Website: lowes
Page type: review-order
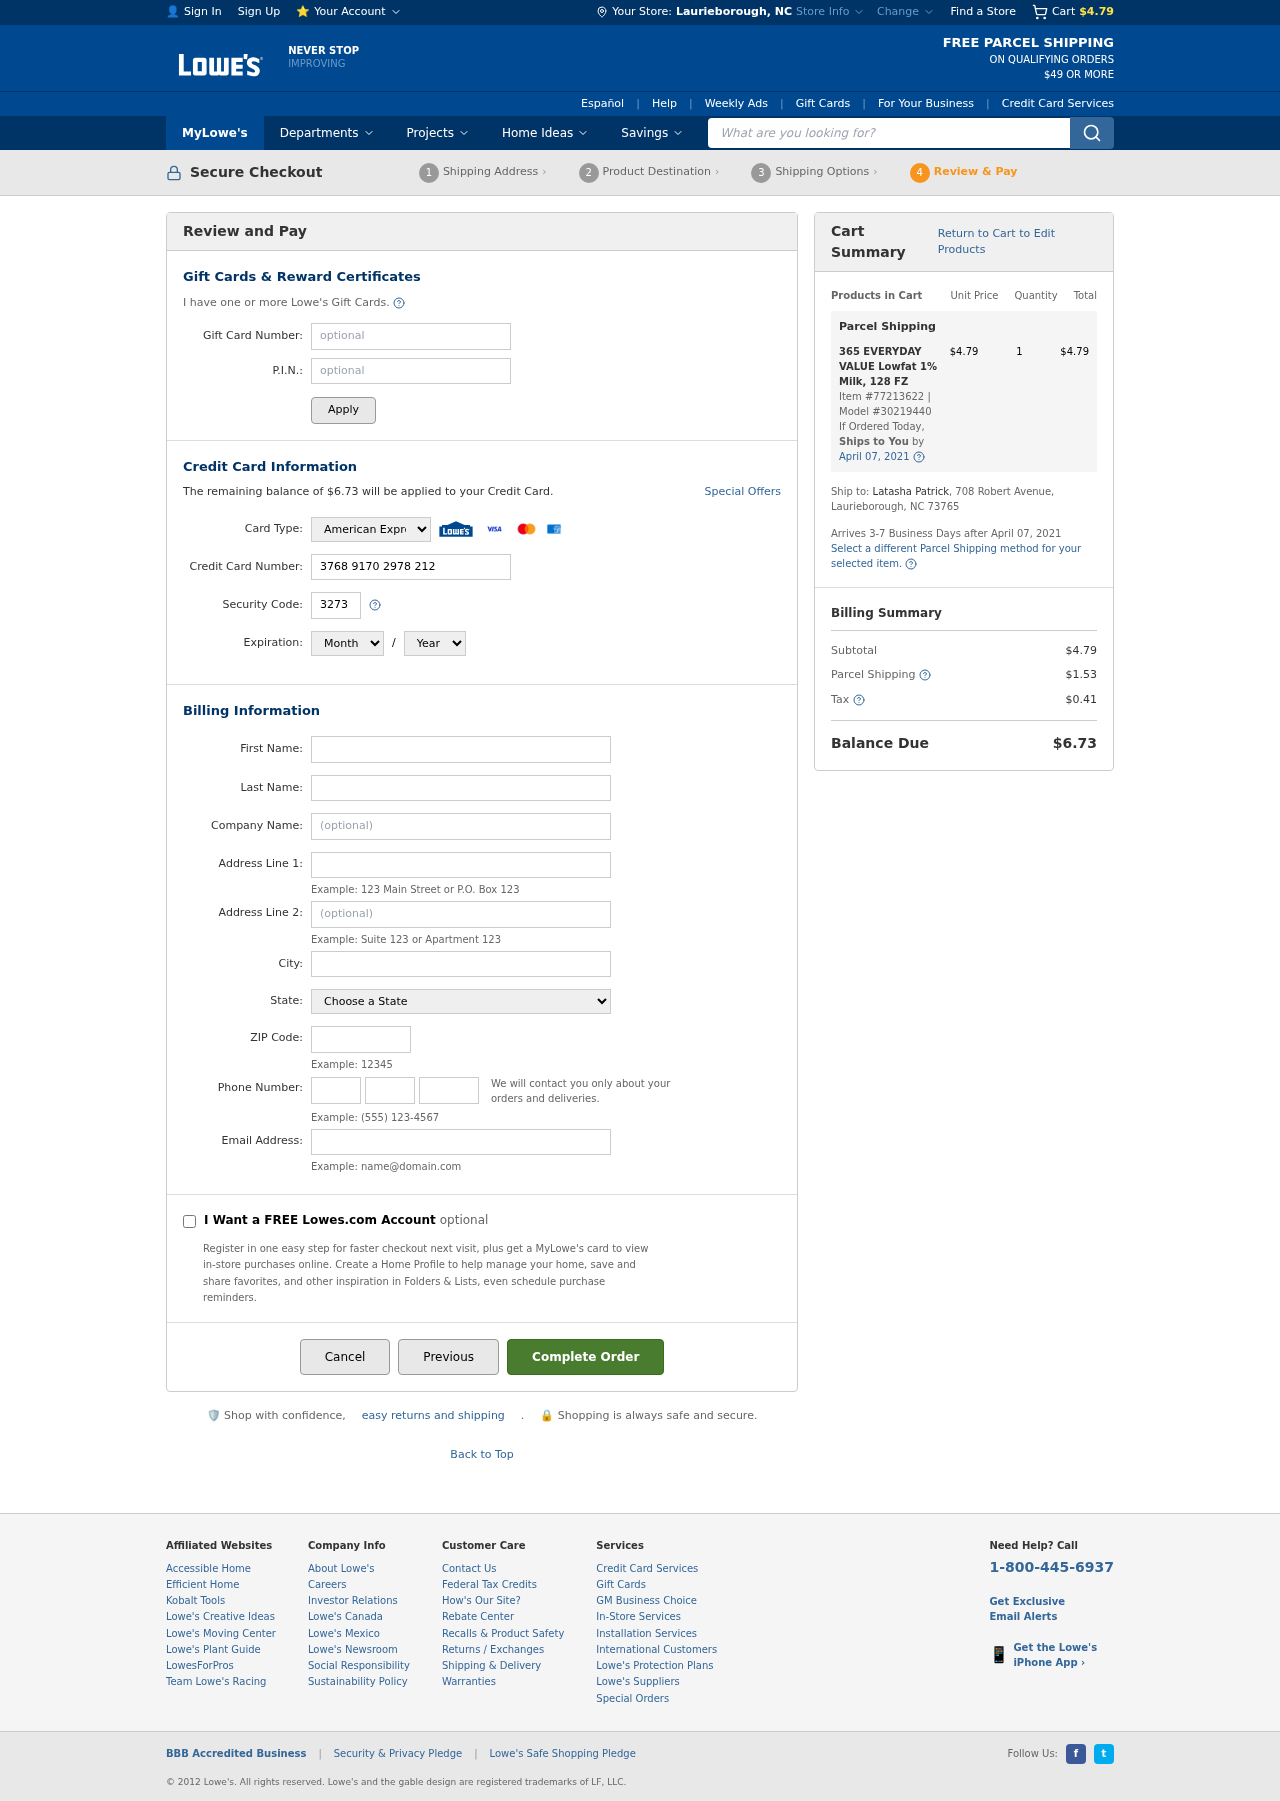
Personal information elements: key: PII_CARD_CVV
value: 3273
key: PII_CARD_EXPIRY_MONTH
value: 08
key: PII_CARD_EXPIRY_YEAR
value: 26
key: PII_CARD_NUMBER
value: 3768 9170 2978 212
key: PII_CARD_TYPE
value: American Express
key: PII_CITY
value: Laurieborough
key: PII_CITY_STATE
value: Laurieborough, NC
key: PII_COMPANY
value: Herrera PLC
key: PII_EMAIL
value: latashapatrick@hotmail.com
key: PII_FIRSTNAME
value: Latasha
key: PII_LASTNAME
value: Patrick
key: PII_PHONE_AREA
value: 315
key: PII_PHONE_PREFIX
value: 419
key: PII_PHONE_SUFFIX
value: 8588
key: PII_POSTCODE
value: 73765
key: PII_STATE
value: North Carolina
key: PII_STREET
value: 708 Robert Avenue
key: PII_STREET2
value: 708 Robert Avenue
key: PII_FULLNAME2
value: Latasha Patrick
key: PII_STATE_ABBR
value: NC
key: PII_POSTCODE_FULL
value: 73765
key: PII_CITY_STATE_ZIP
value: Laurieborough, NC 73765
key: PII_POSTCODE_NUMERIC
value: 73765
Product elements: key: PRODUCT1_NAME
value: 365 EVERYDAY VALUE Lowfat 1% Milk, 128 FZ
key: PRODUCT1_PRICE
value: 4.79
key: PRODUCT1_QUANTITY
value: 1
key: PRODUCT1_ITEM_NUMBER
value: Item #77213622
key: PRODUCT1_MODEL_NUMBER
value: Model #30219440
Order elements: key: ORDER_SUBTOTAL
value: $4.79
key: ORDER_BALANCE_DUE
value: $6.73
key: ORDER_SHIPPING_DATE
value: April 07, 2021
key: ORDER_ITEM_TOTAL
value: $4.79
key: ORDER_SHIPPING_DATE2
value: April 07, 2021
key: ORDER_SHIPPING_COST
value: $1.53
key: ORDER_TAX
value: $0.41
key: ORDER_TOTAL
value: $6.73
Search elements: key: HEADER_SEARCH
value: What are you looking for?